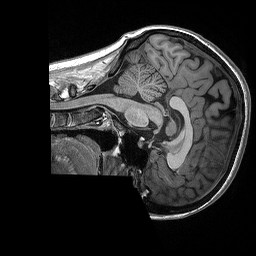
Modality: T1w
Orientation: sagittal
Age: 25
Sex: female
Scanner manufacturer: siemens
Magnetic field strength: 3 T
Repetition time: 2.3 s
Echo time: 0.00298 s